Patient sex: M
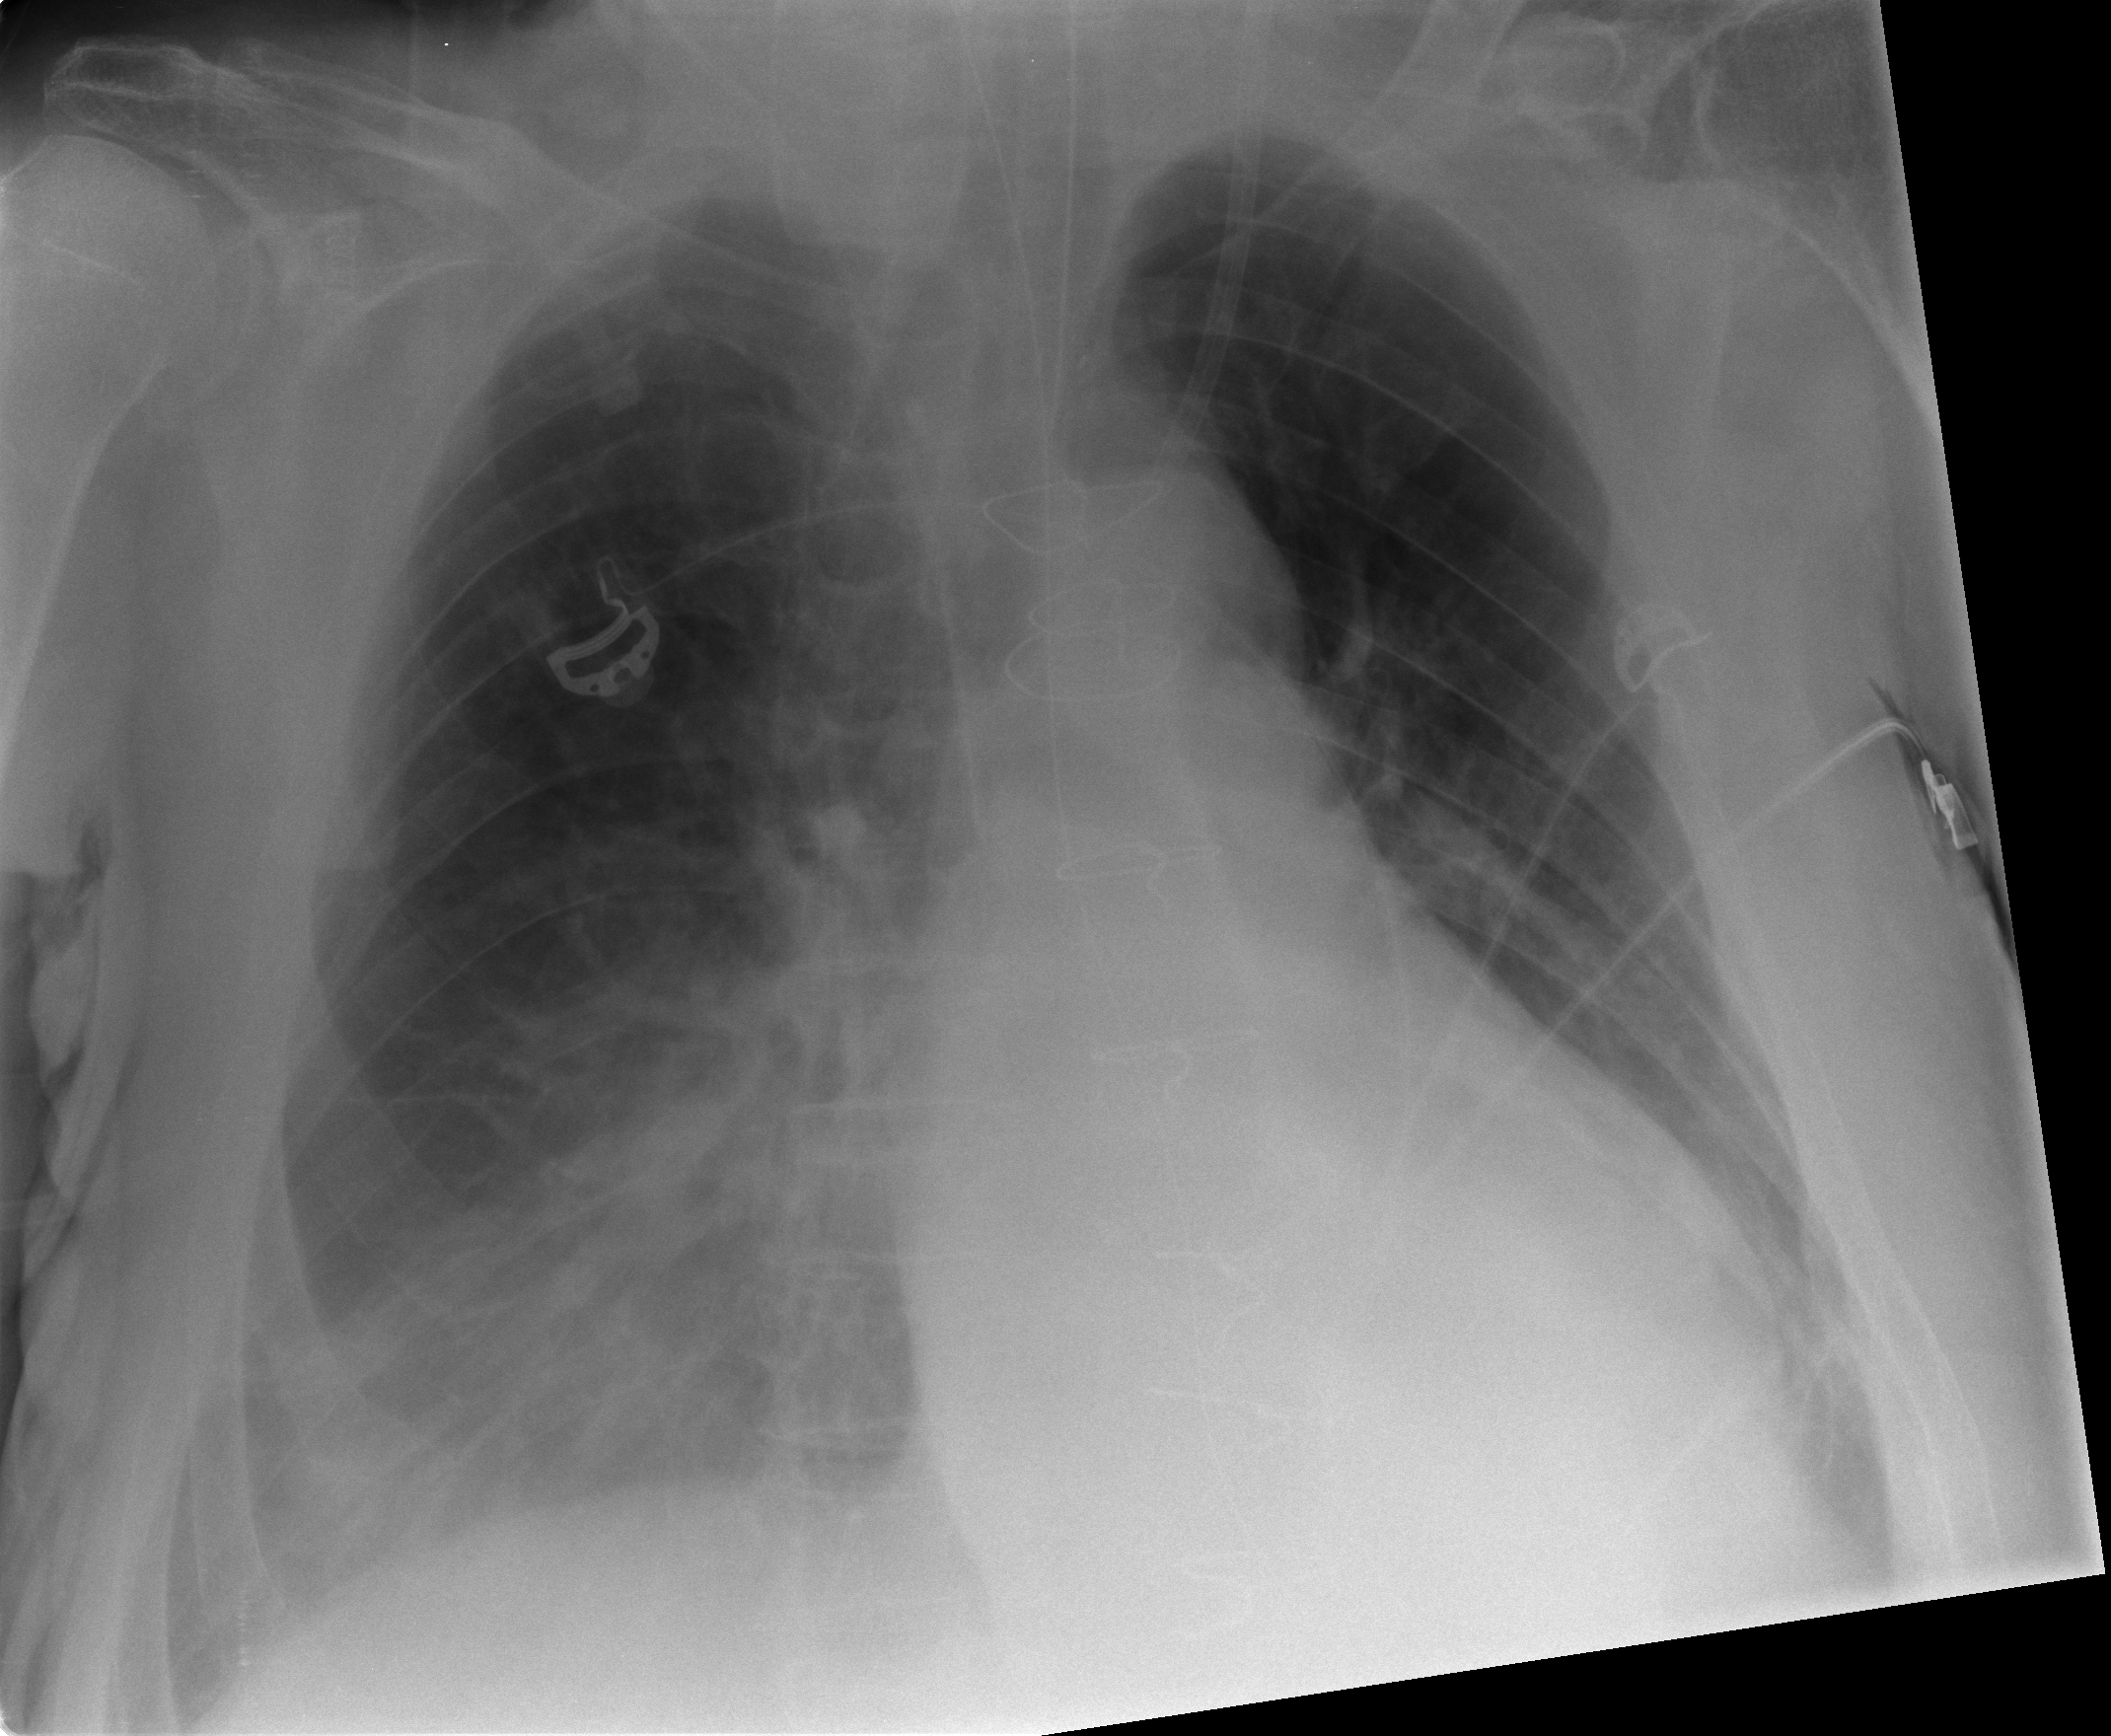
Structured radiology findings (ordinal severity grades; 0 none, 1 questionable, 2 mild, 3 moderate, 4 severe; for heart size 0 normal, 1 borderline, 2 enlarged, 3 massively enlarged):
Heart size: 2
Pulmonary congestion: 0
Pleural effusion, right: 0
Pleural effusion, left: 0
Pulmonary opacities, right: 3
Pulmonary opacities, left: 1
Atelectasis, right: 2
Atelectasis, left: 2